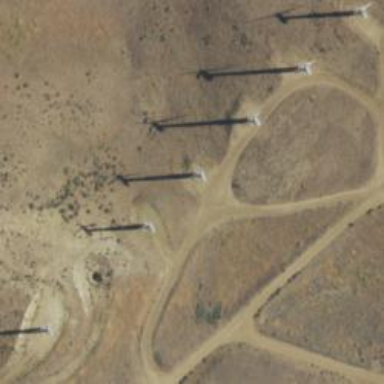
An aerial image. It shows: Wind power generator.